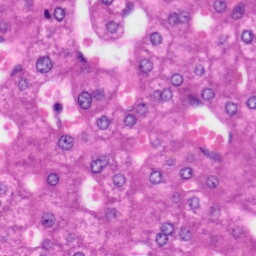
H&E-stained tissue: Liver